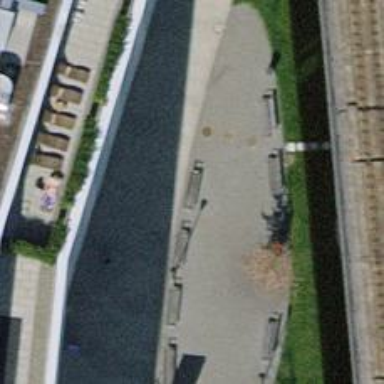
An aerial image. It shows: Grey bench.